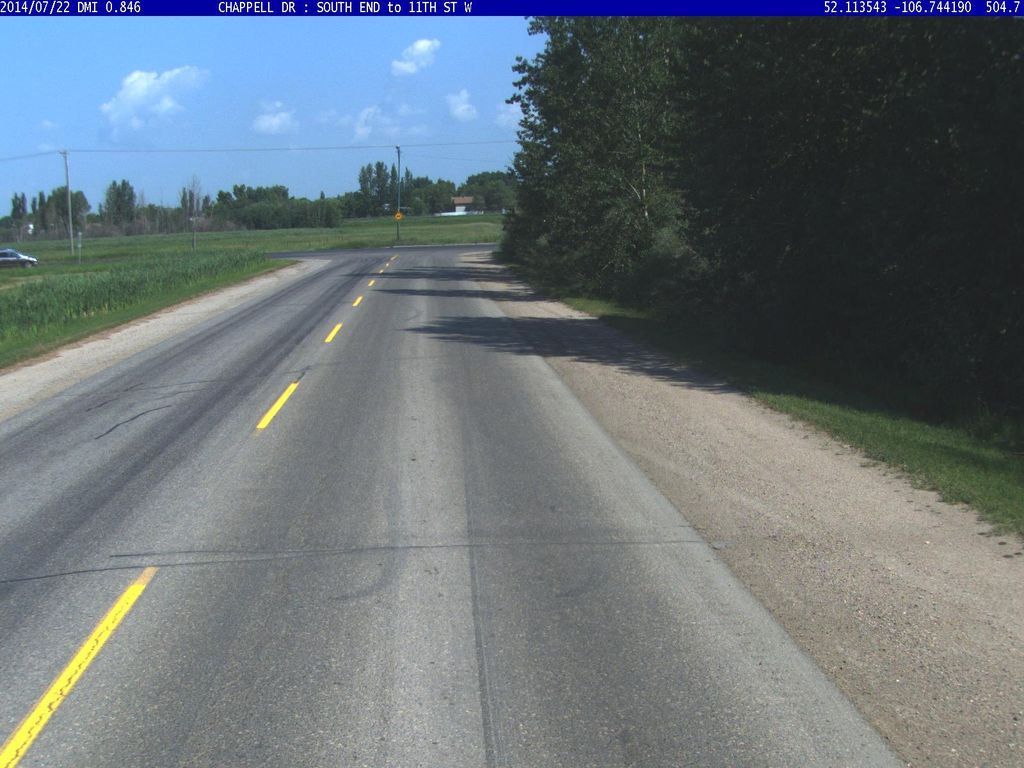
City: saskatoon